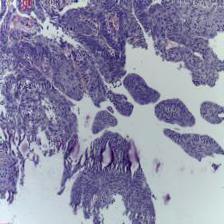
Diagnosis: OSCC